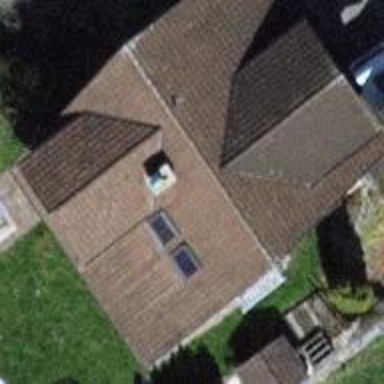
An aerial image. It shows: Simple house.